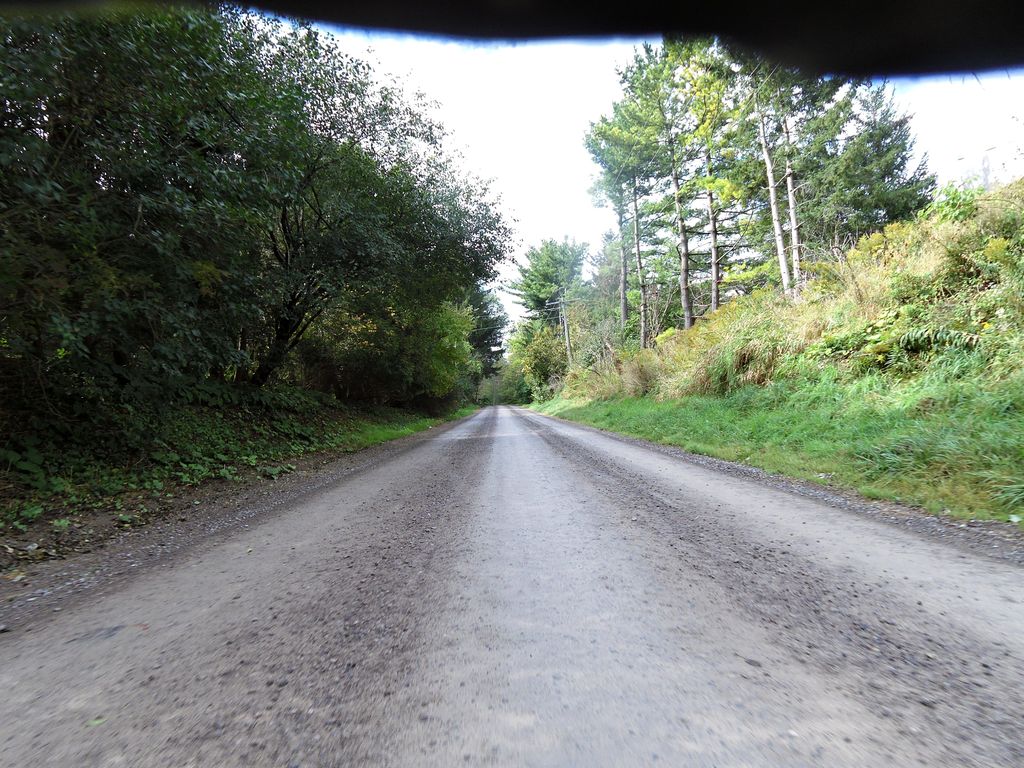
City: hamilton